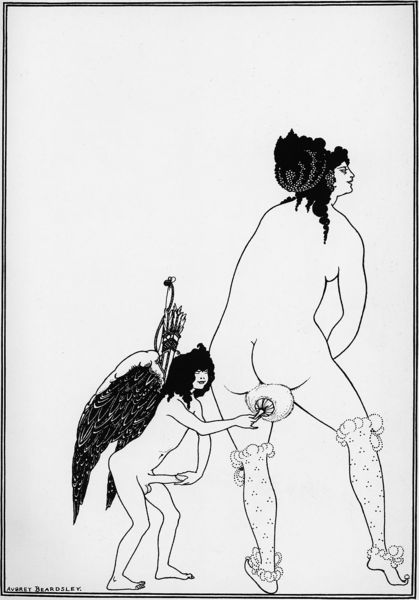
Titel: Lysistrata von Aristophanes, Die Toilette der Lampito
Künstler: Aubrey Beardsley
Institution: Privatbesitz
Schlagwörter: akt, flügel, mann, nackt, weiß, frauen, frau, frisur, haar, rücken, schwarz, zeichnung, signatur, haare, locken, puder, engel, hintern, bogen, vorbereitung, quaste, strumpf, kurven, strümpfe, penis, sex, schwarz-weiß, eros, amor, köcher, pfeil, pfeile, phallus, strumpfband, schwazr, balg, porno, ssignatur, geischa, po, eregiert